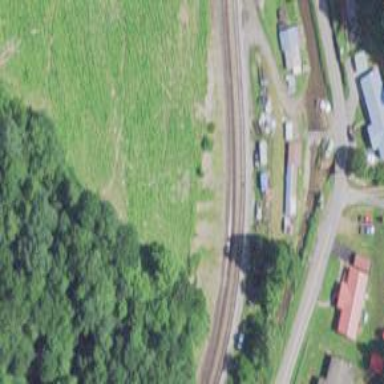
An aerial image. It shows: Railway track.